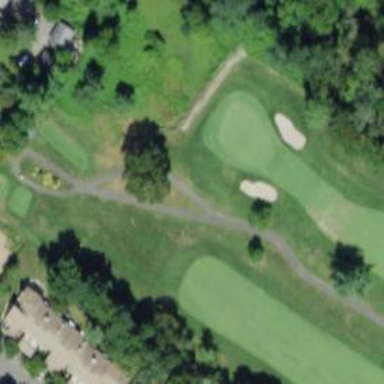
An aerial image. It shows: Path used for both walking and golf.